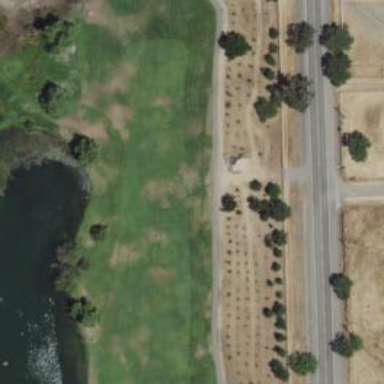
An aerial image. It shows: Path designated for golf carts.